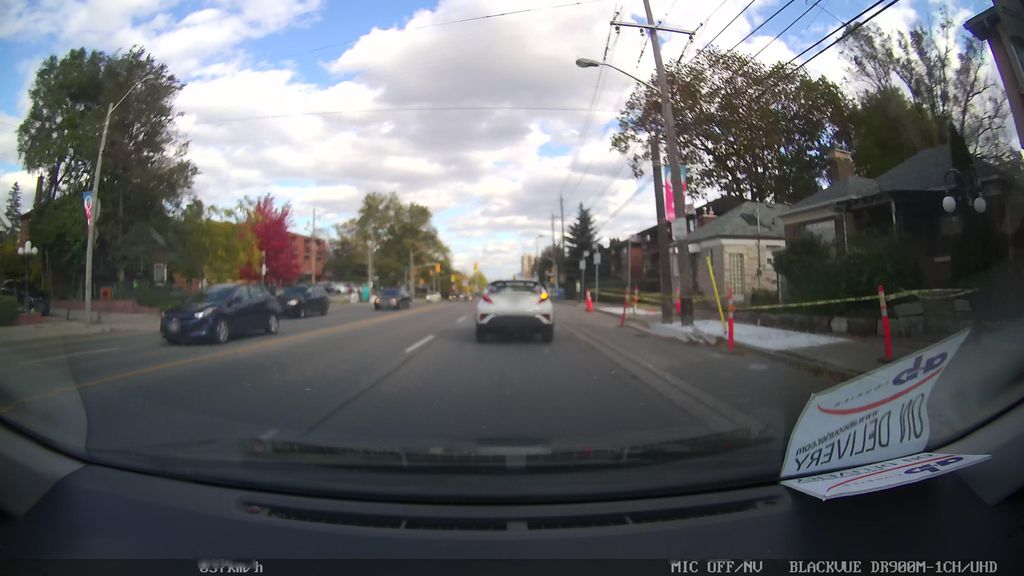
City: toronto